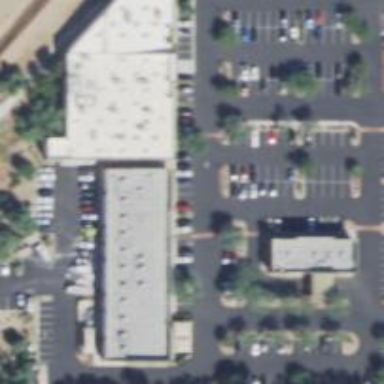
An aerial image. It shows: Healthcare clinic.